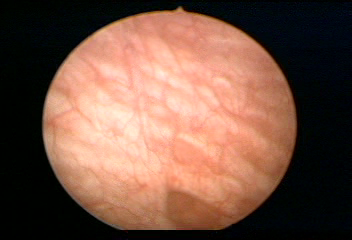
Modality: WLC
Class: Normal mucosa
Bladder cancer association: No